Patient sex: M
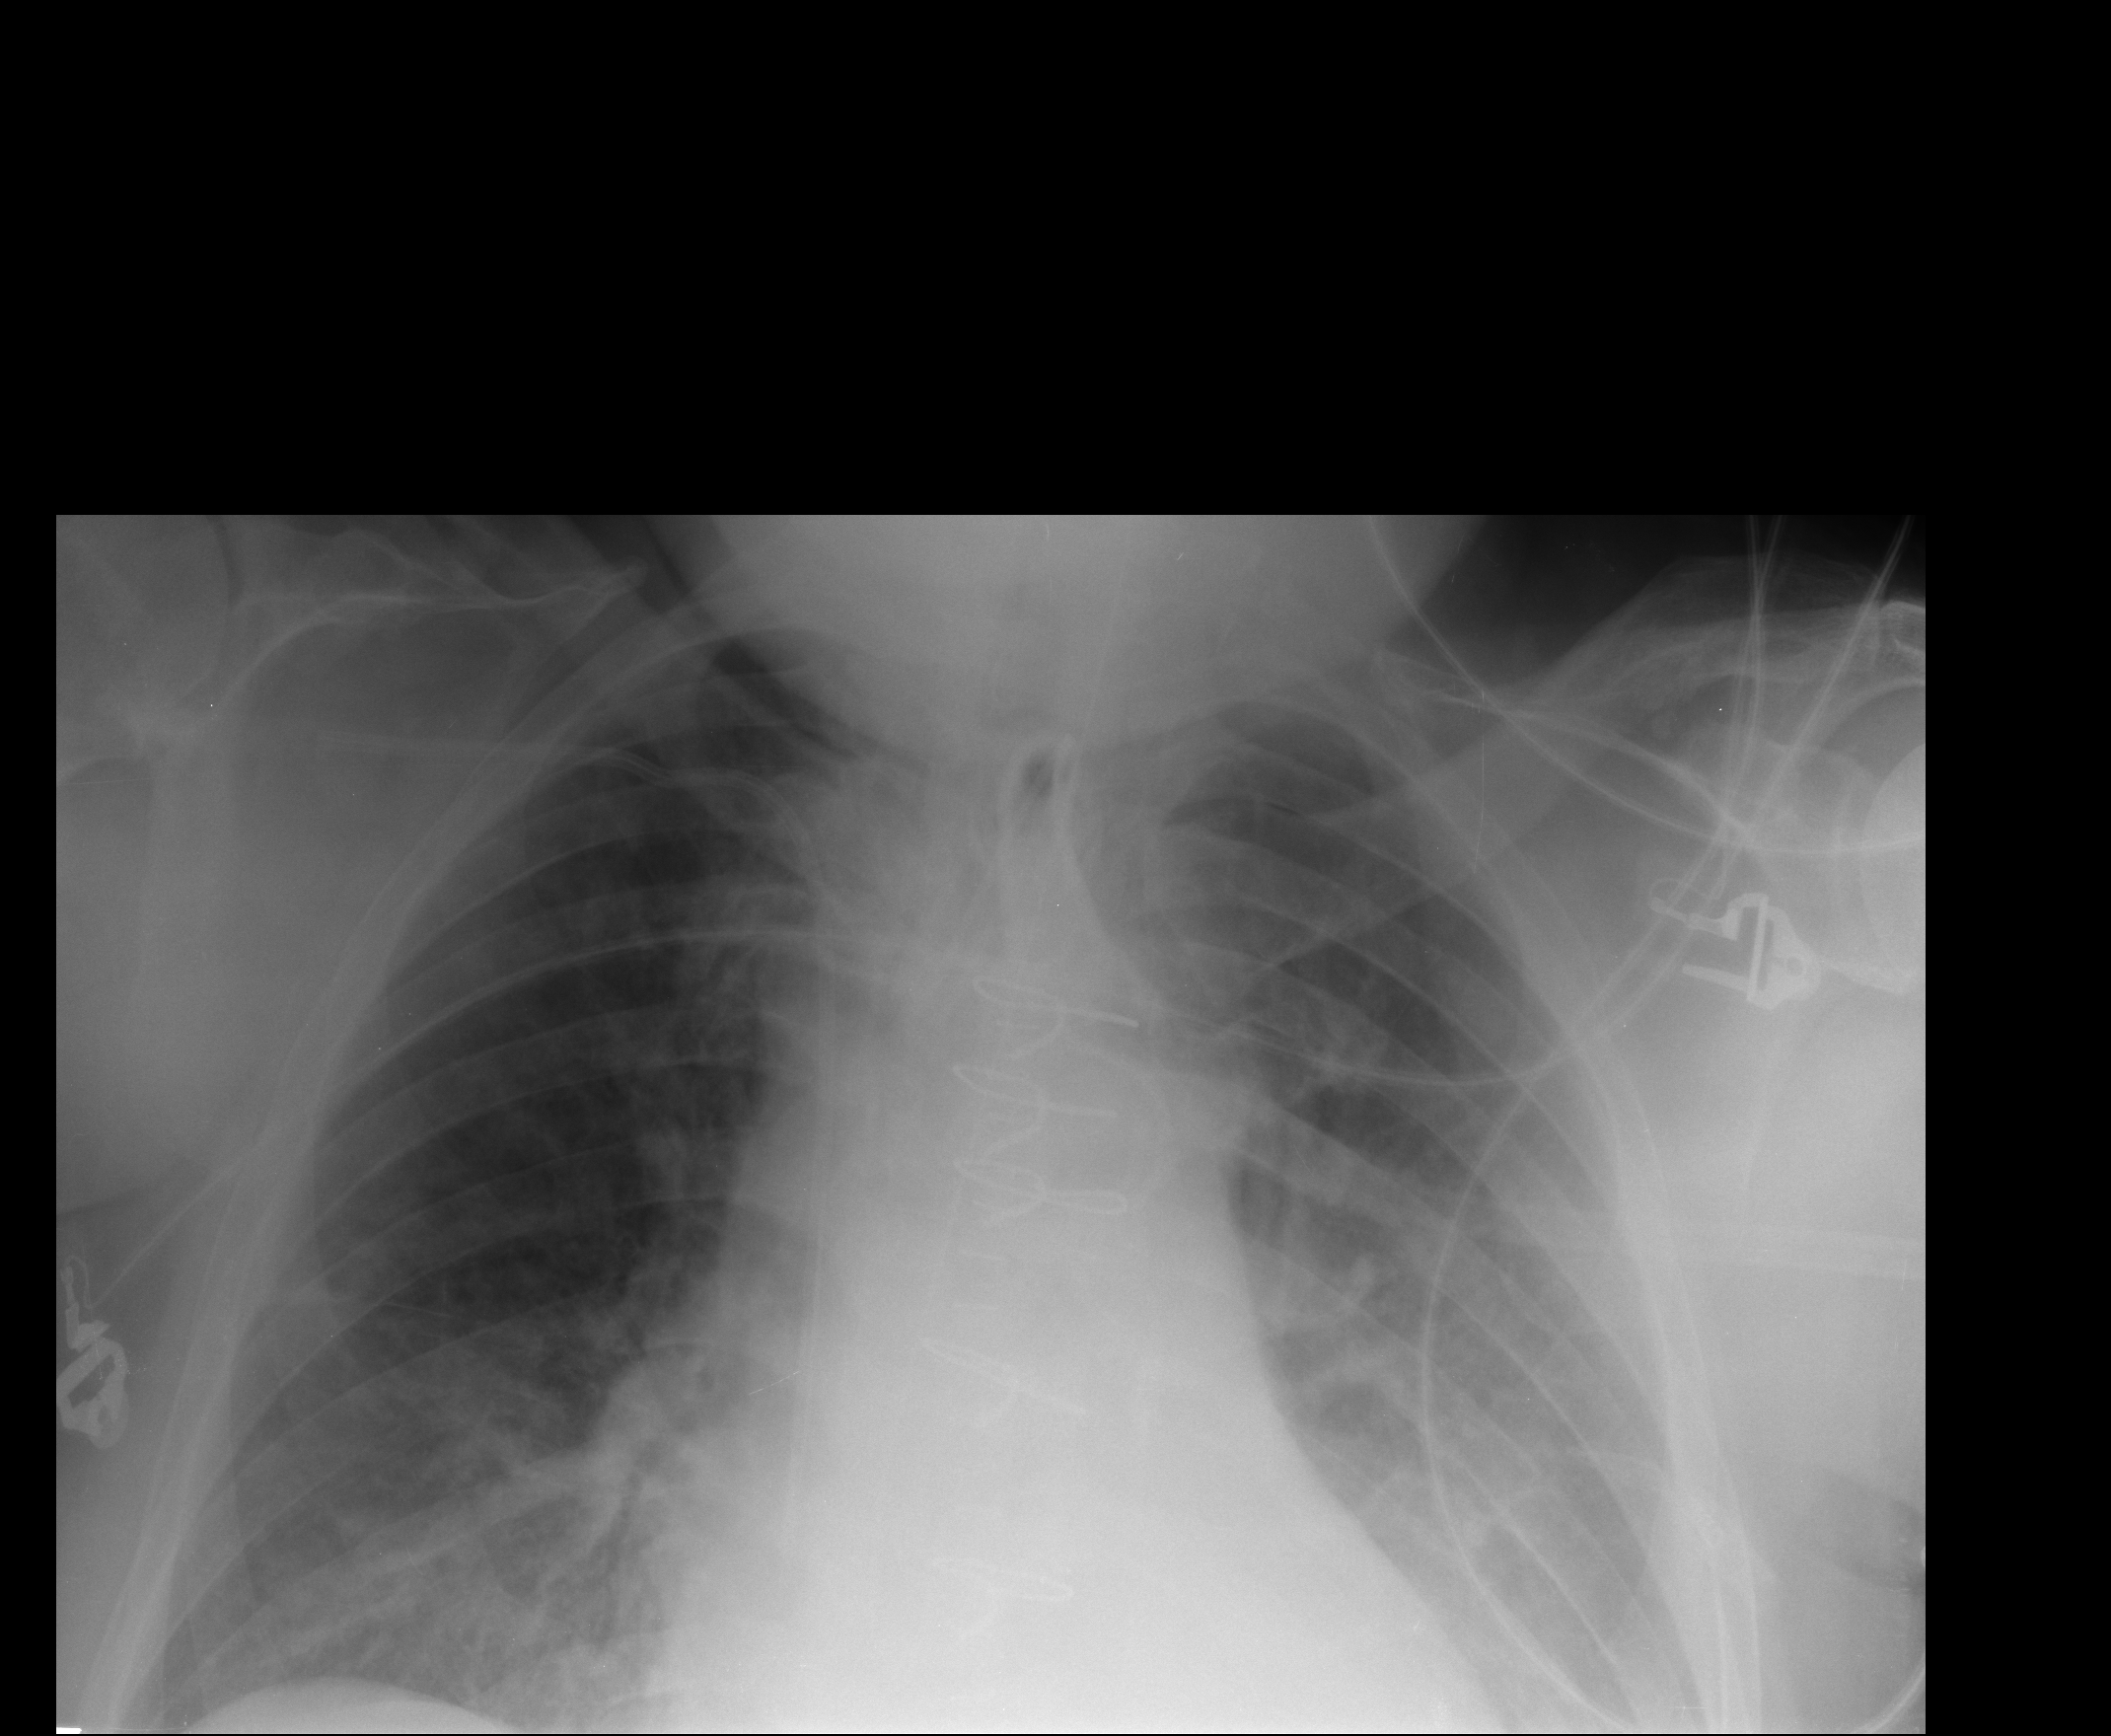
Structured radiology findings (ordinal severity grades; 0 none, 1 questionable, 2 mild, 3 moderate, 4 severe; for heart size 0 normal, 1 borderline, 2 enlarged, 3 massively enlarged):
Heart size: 2
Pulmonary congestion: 1
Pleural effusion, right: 0
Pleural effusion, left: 1
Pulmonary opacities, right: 2
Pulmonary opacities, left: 0
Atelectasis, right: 2
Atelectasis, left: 2